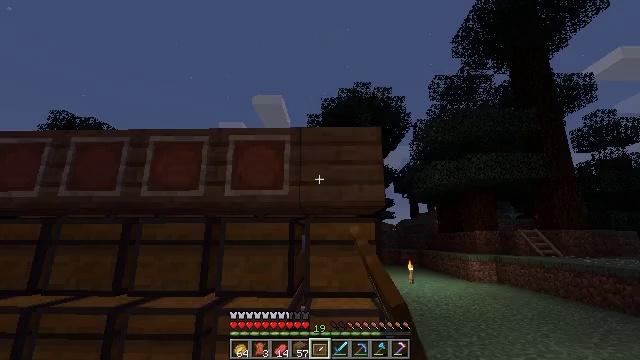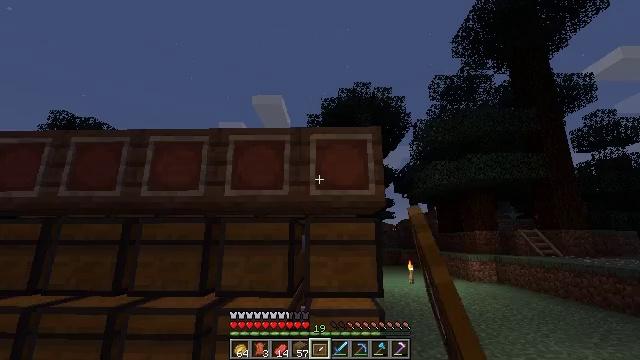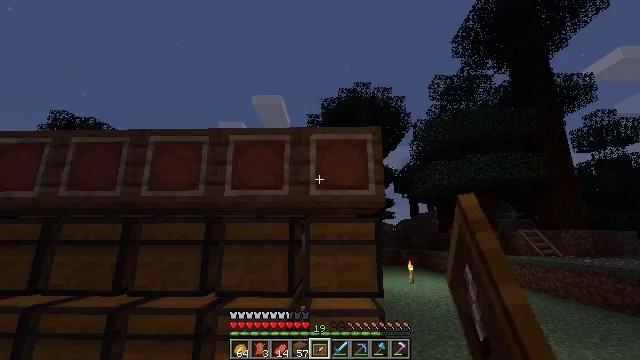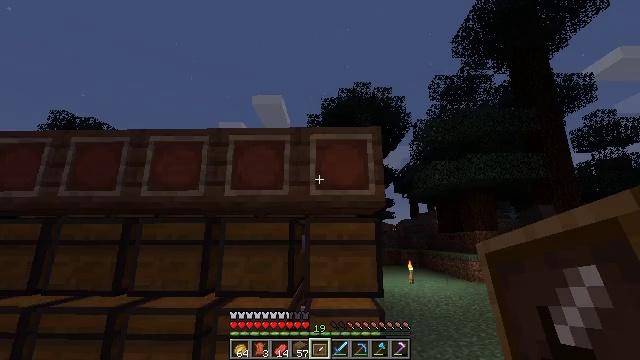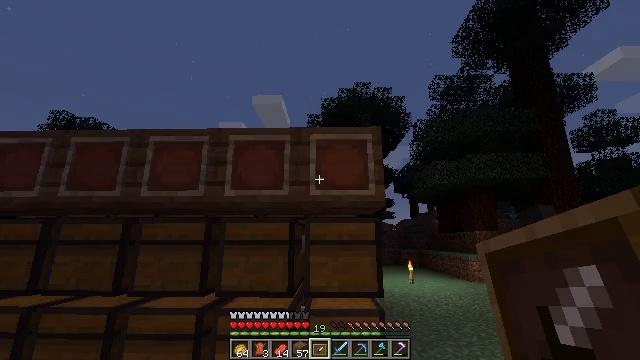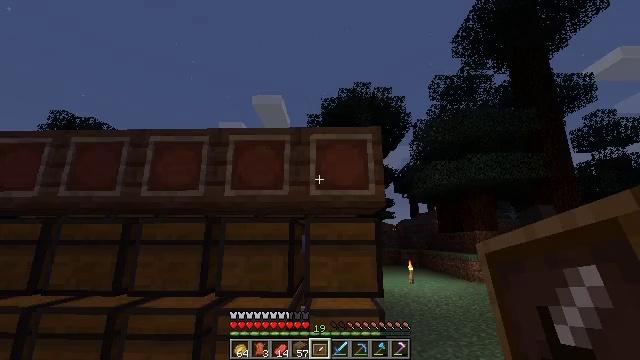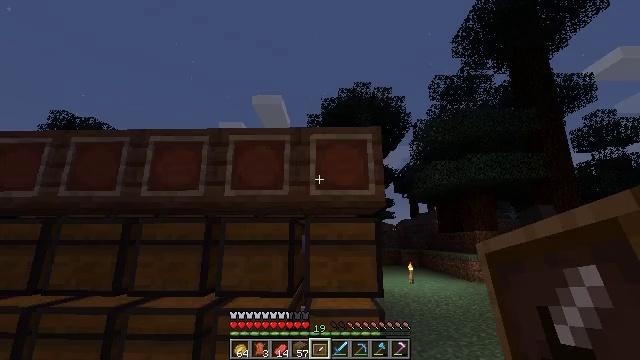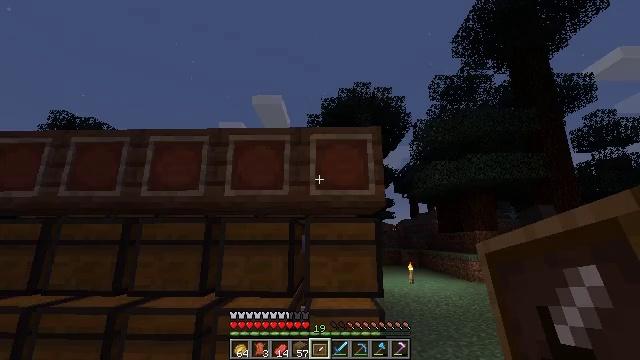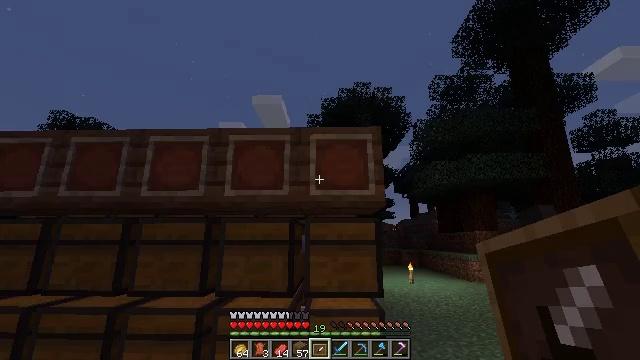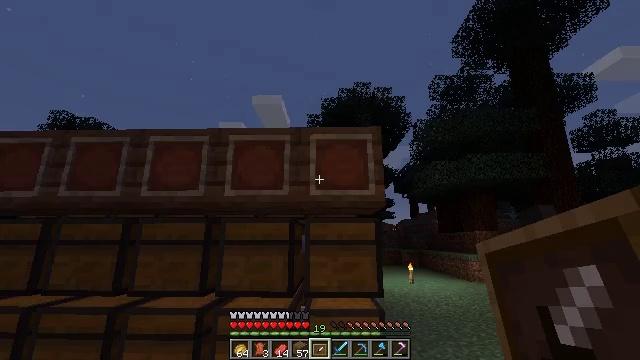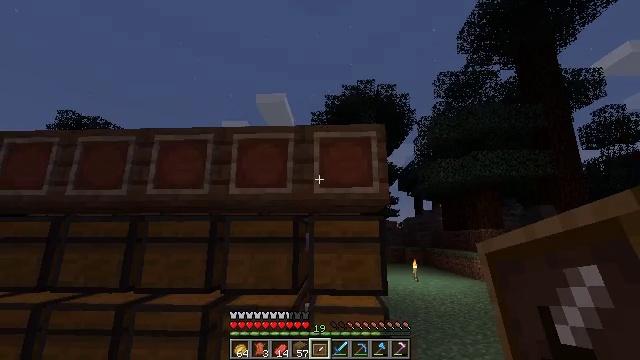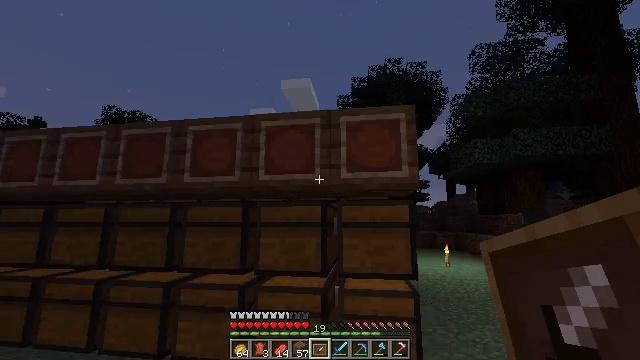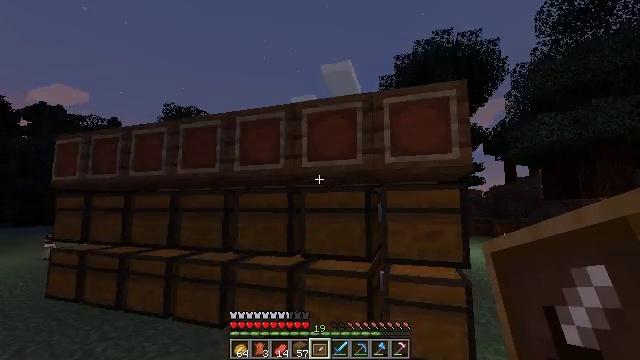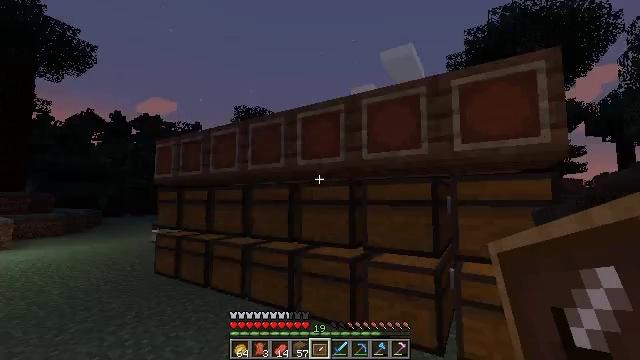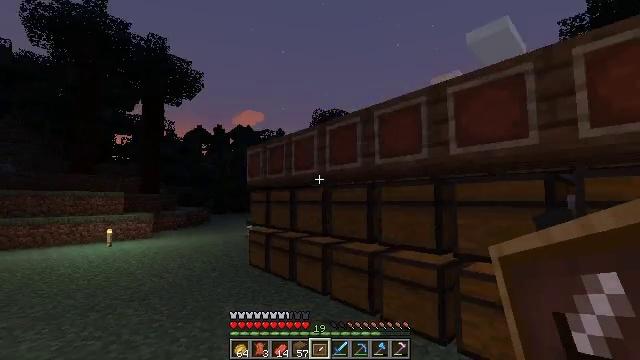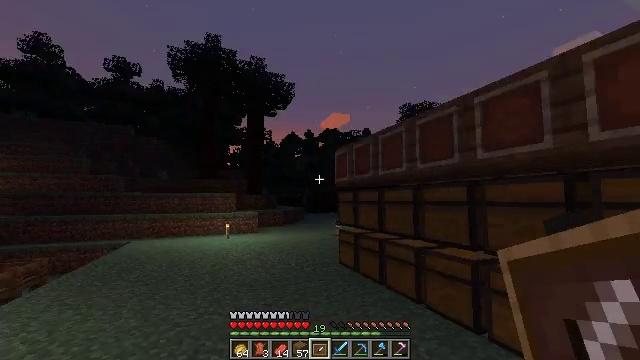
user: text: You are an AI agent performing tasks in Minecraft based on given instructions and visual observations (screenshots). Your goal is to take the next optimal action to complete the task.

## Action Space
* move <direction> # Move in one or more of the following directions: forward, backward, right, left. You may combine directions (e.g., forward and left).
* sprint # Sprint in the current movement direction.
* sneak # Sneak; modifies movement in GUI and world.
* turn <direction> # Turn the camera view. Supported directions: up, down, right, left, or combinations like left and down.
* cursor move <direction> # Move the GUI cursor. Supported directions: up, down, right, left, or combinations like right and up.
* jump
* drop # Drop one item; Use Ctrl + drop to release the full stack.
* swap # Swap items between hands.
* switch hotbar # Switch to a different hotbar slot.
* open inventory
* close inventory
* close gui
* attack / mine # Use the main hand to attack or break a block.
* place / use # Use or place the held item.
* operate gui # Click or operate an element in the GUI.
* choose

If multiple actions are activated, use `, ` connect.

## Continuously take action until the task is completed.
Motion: motion action
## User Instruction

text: Dig up carrots from the soil.
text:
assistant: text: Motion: no_op
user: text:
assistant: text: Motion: no_op
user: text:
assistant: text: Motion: no_op
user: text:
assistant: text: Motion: no_op
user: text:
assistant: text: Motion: no_op
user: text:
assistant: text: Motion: no_op
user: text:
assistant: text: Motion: no_op
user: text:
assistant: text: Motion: no_op
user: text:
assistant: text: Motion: no_op
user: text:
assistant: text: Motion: no_op
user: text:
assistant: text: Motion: turn left and down
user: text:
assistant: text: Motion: turn left and down
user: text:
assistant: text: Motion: turn left and down
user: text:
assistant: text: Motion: move forward, turn left
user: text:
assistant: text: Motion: move forward, turn left
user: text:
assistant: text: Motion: move forward, turn left
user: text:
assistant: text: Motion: move forward, turn left and down
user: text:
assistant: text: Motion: move forward, turn up
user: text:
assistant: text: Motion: move forward, sprint
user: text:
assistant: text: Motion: move forward, sprint
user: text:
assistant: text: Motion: move forward, sprint
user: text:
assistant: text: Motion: move forward, sprint
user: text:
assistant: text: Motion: move forward
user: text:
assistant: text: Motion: move forward
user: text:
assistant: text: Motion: move forward, turn right
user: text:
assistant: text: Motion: move forward
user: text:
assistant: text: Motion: move forward, turn left and down
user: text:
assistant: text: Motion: move forward, turn left and down
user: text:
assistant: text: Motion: move forward, sprint, turn left and down
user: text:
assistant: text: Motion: move forward, sprint